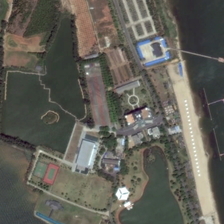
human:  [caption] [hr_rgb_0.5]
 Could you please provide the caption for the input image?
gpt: many green trees and some buildings with a playground are in a resort semi-surrounded by water .

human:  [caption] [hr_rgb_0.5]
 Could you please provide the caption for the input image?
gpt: many green trees and some buildings with a playground are in a resort semi-surrounded by water .

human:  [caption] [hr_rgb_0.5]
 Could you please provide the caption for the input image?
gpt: many green trees and some buildings with a playground are in a resort semi-surrounded by water .

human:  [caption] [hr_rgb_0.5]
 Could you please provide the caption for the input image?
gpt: many green trees and some buildings with a playground are in a resort semi-surrounded by water .

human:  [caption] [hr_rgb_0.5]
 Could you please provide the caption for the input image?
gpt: many green trees and some buildings with a playground are in a resort semi-surrounded by water .